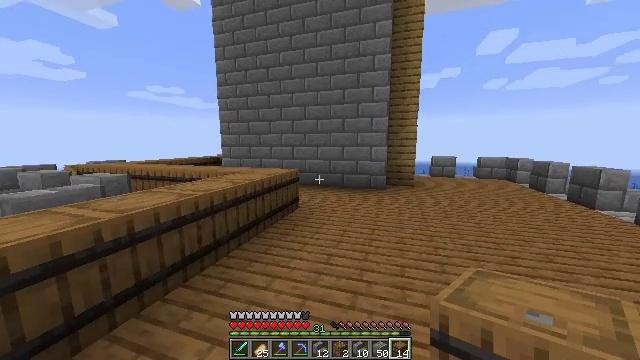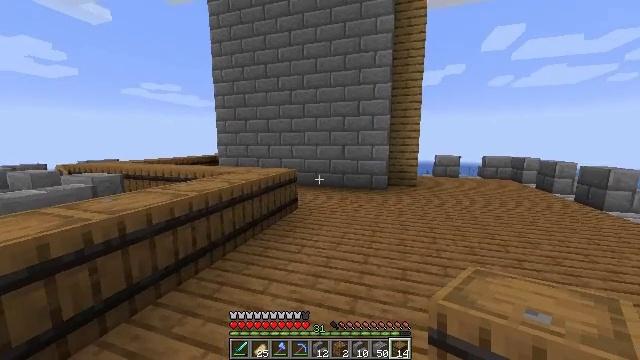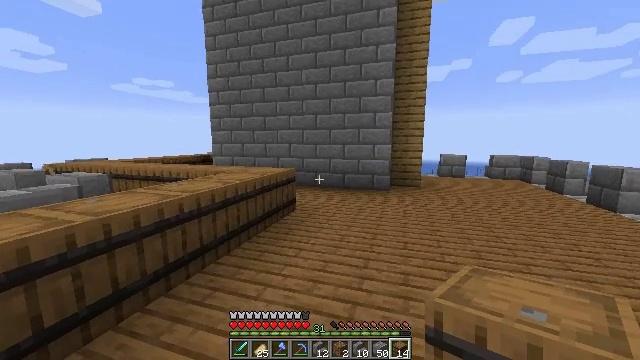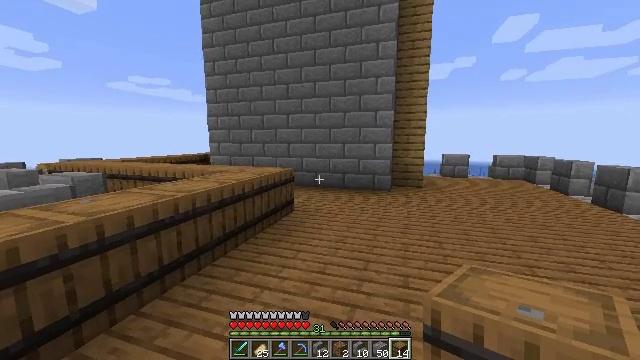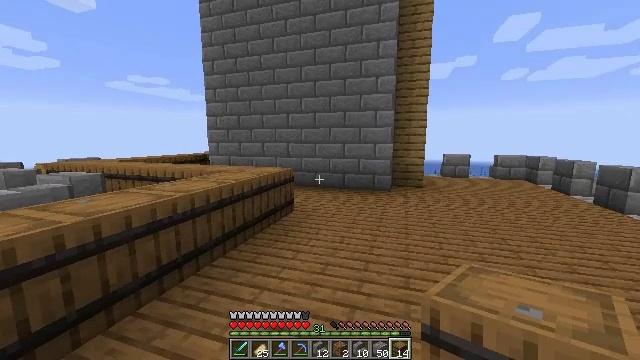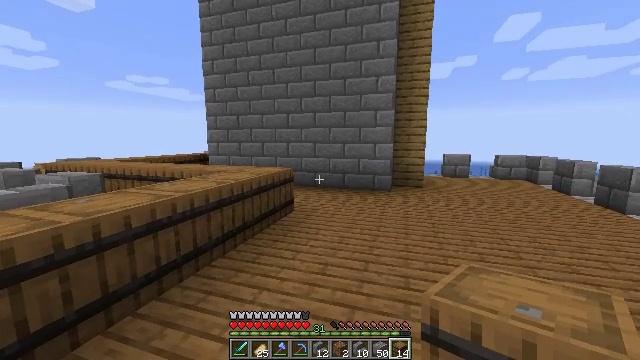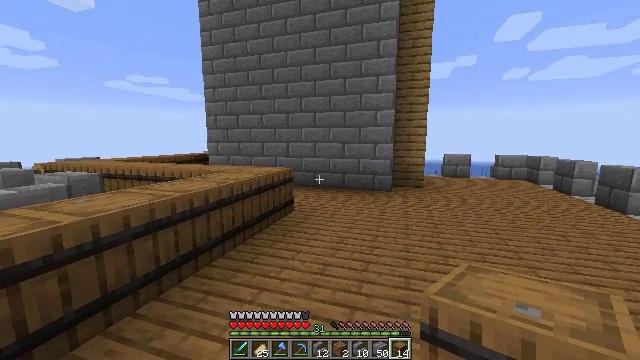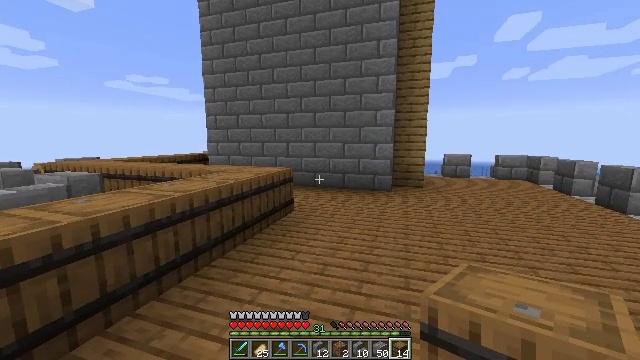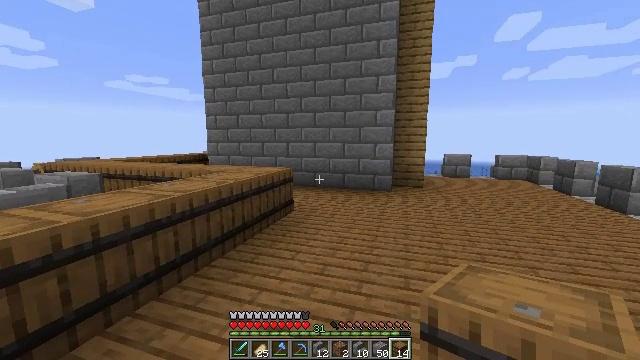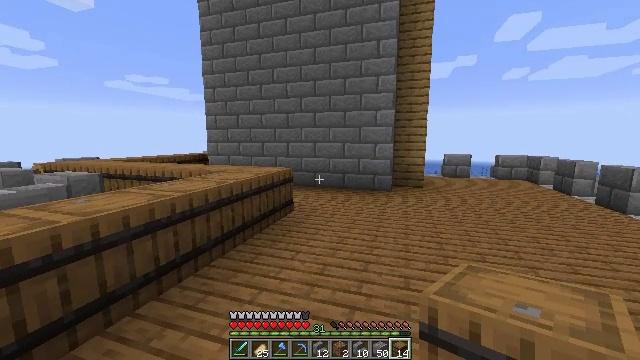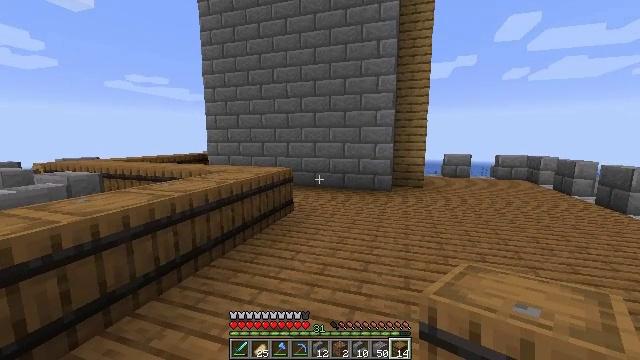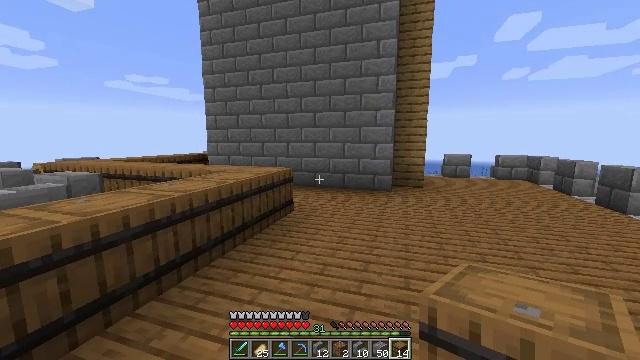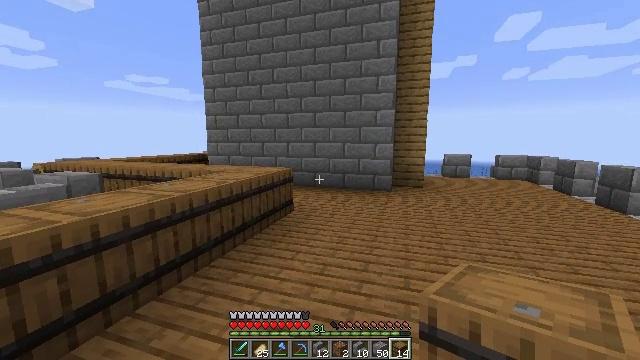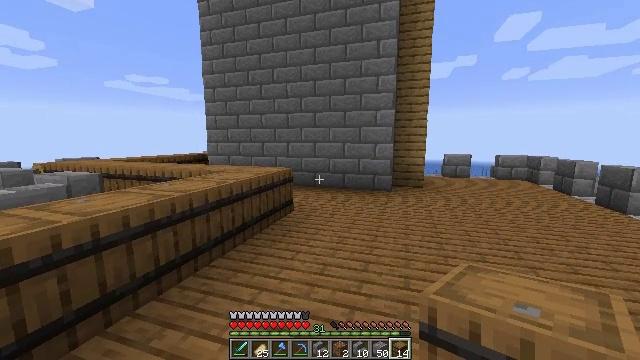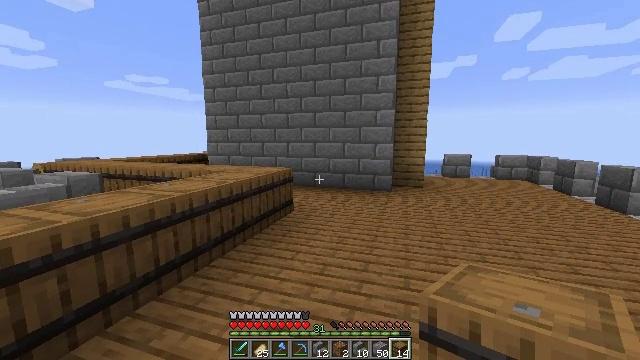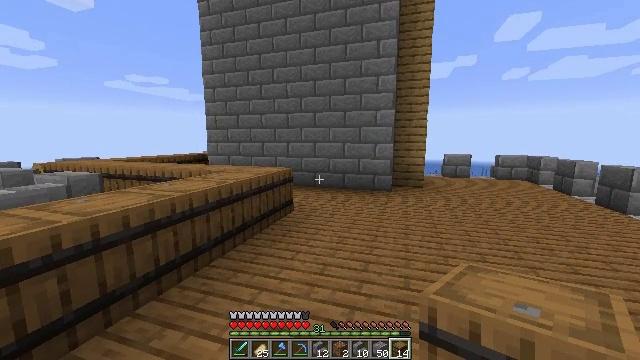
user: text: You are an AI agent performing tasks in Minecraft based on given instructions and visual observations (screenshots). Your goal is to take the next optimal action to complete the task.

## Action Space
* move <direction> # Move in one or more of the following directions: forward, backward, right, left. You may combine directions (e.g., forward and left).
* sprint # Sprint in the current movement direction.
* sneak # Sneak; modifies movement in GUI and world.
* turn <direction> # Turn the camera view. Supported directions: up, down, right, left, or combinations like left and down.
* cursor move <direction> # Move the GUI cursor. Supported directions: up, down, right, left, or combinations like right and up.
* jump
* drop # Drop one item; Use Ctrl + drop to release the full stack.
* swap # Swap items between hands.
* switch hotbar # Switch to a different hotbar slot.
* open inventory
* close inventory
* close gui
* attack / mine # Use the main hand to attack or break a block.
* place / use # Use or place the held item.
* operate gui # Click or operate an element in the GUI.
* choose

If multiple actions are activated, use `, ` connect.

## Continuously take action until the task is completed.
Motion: motion action
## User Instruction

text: Mine the barrel to retrieve its items.
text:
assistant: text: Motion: no_op
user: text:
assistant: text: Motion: no_op
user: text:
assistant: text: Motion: no_op
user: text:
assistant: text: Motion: no_op
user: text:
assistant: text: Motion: no_op
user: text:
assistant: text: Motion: no_op
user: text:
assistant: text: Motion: no_op
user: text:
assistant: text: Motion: no_op
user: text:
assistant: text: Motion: no_op
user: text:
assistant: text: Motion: no_op
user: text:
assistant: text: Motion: no_op
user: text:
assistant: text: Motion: no_op
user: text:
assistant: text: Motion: no_op
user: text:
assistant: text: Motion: no_op
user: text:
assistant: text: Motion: no_op
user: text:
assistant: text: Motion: no_op
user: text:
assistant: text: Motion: no_op
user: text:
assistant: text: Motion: no_op
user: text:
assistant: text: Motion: no_op
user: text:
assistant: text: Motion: no_op
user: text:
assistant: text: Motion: no_op
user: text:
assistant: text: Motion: no_op
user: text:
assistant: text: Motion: no_op
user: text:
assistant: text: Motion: no_op
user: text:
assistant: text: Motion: no_op
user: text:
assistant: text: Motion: no_op
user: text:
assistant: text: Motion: no_op
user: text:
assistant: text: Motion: no_op
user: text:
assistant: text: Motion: no_op
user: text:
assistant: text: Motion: no_op